Current action and preconditions to check: trajectory_clear

Your task: For each precondition in the list above, predict whether it will hold at this action.

Consider the current scene as observed from the mobile robot's camera, and analyze the predicted future states of all dynamic agents (e.g., people, animals, vehicles, or any moving entities) within the NEXT SECOND.

IMPORTANT: Only answer "very likely" if you are absolutely certain—based on strong, clear evidence—that a dynamic agent will violate the precondition in the predicted future state. Do NOT answer "very likely" for unlikely, ambiguous, or low-probability risks.

Ask yourself for each precondition: Is there a high probability, with clear and convincing evidence, that the predicted future states of any dynamic agent will interfere with the predicted future state of the currently executing action within the NEXT SECOND, causing that precondition to fail?

Assess the risk level based on these predictions. Use "likely" or "very likely" if motions create a clear risk of interference.

Use "neutral" or "improbable" if agents are nearby but their predicted paths are clearly diverging or non-conflicting.

Failure Risk Categories: "very improbable", "improbable", "neutral", "likely", "very likely"

Answer Format: Output ONLY the probability_of_failure value from these categories: "very improbable", "improbable", "neutral", "likely", "very likely"

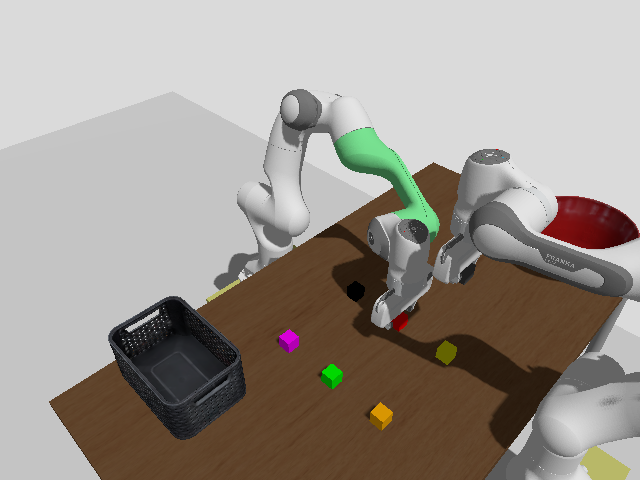

Answer: improbable